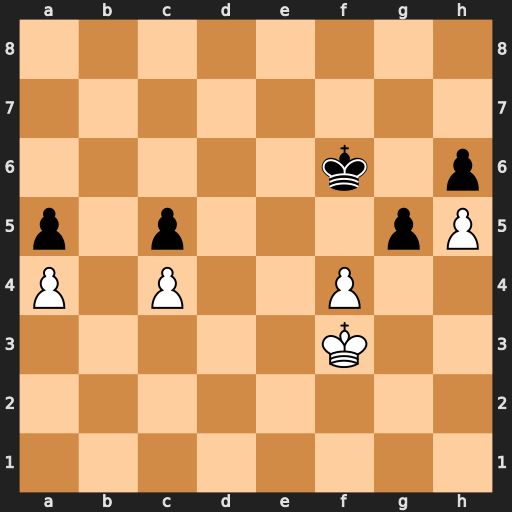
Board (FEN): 8/8/5k1p/p1p3pP/P1P2P2/5K2/8/8
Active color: w
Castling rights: -
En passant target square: -
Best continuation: Kg4 Ke6 fxg5